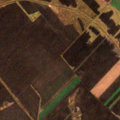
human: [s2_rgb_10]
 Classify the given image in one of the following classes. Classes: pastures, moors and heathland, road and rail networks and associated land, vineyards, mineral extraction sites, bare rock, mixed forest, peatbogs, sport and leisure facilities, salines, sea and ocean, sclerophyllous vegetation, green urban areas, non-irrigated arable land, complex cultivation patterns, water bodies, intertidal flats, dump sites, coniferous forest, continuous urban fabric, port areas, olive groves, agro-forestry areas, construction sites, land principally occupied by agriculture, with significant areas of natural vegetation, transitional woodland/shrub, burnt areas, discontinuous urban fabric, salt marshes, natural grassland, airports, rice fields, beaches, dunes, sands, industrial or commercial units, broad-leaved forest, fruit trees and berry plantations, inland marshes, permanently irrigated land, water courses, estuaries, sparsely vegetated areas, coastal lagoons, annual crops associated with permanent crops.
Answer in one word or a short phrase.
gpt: non-irrigated arable land, natural grassland